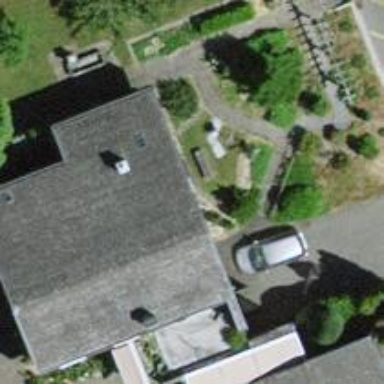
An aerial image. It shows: Residential building.